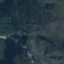
Land use / land cover class: HerbaceousVegetation